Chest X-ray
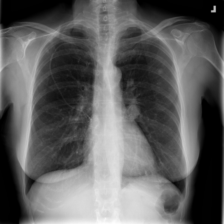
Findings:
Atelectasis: negative
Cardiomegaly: negative
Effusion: negative
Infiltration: negative
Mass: negative
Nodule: positive
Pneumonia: negative
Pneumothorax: negative
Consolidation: negative
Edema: negative
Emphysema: negative
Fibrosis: negative
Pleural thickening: negative
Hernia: negative